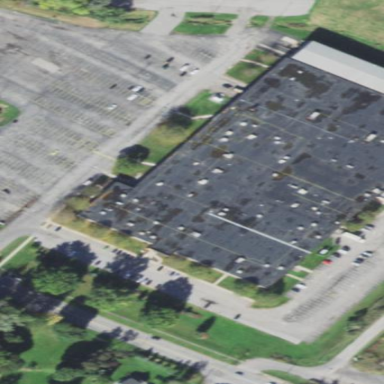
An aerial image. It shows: Office building with flat roof.